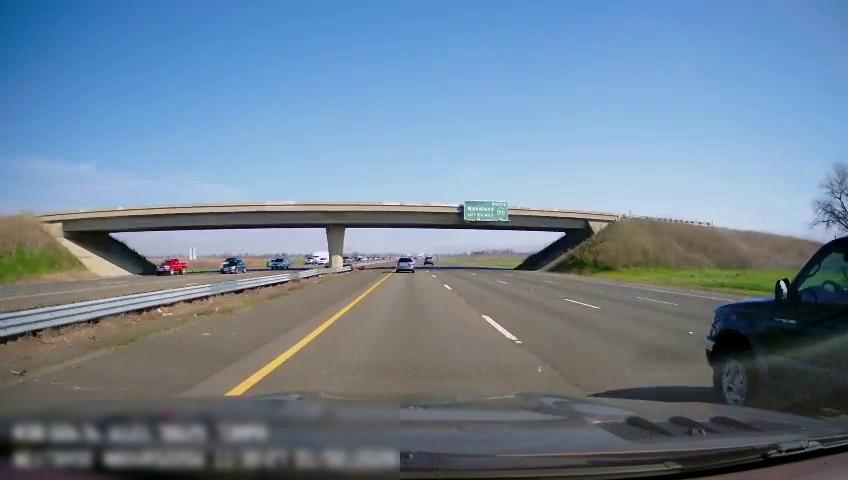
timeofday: Day
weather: Sunny
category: Drivable Space
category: Drivable Space
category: Vehicles | SUV
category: Vehicles | SUV
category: Vehicles | Car
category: Vehicles | SUV
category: Vehicles | SUV
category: Vehicles | SUV
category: Vehicles | Truck
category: Vehicles | SUV
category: Lanes | Current Lane
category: Lanes | Current Lane
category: Lanes | Alternate Lane
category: Lanes | Alternate Lane
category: Lanes | Alternate Lane
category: Lanes | Opposite Lane
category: Lanes | Opposite Lane
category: Traffic | Signs